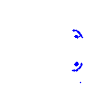
Particle: electron